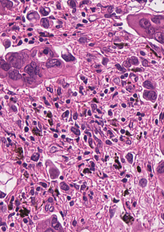
Tumor epithelial tissue: yes
Tumor-associated stroma tissue: yes
Normal tissue: no